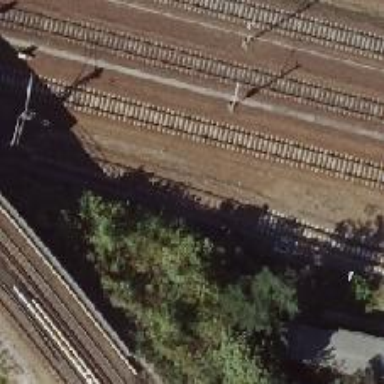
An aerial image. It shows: Railway signal.